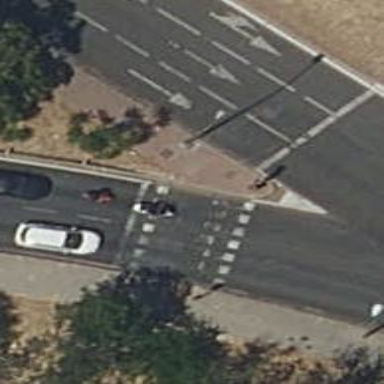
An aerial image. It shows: Road crossing with traffic signals.